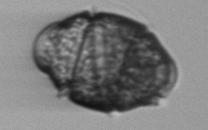
Label: Margalefidinium